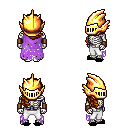
a pixel art fantasy rpg character, male body template, skeleton, maroon tattered cape, white pants, brunette right-swept hairstyle, gold helm, leather bracers, black slippers, four views (front, back, left, right), 2x2 character sprite sheet, small pixel art, hard edges, no anti-aliasing